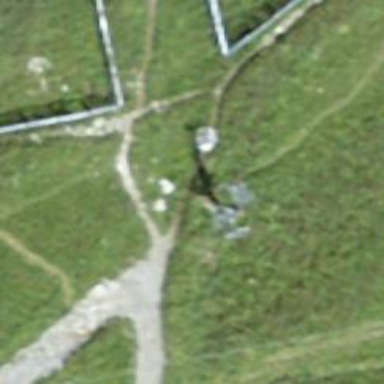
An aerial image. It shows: Pylon used for aerialway.